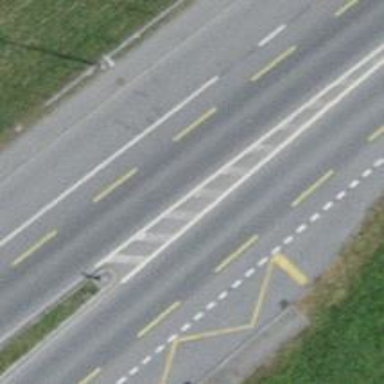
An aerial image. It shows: Secondary road with asphalt surface and designated cycle lane.